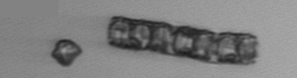
Label: Paralia_sulcata